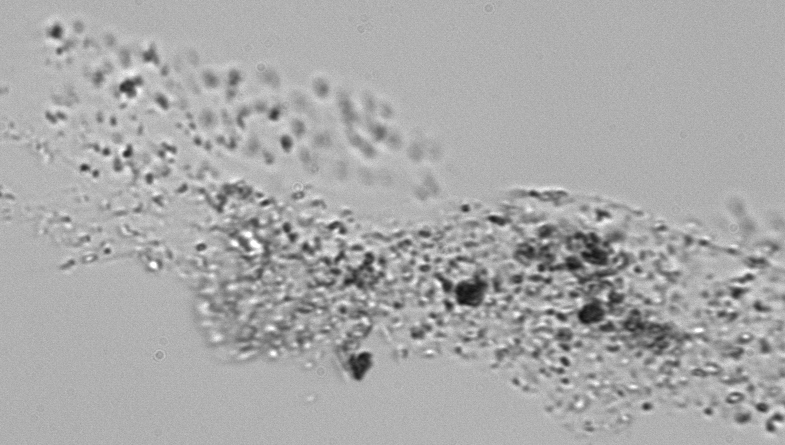
Label: Phaeocystis